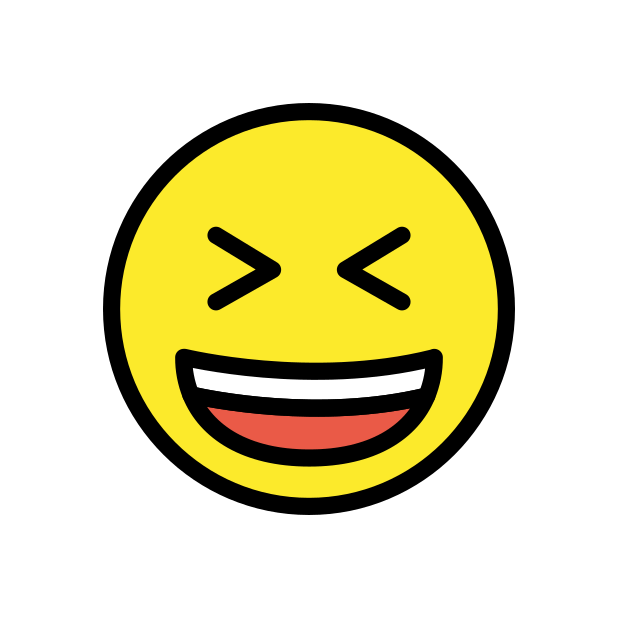
Emoji: 😆
Name: smiling face with open mouth and tightly-closed eyes
Unicode: 0x1f606